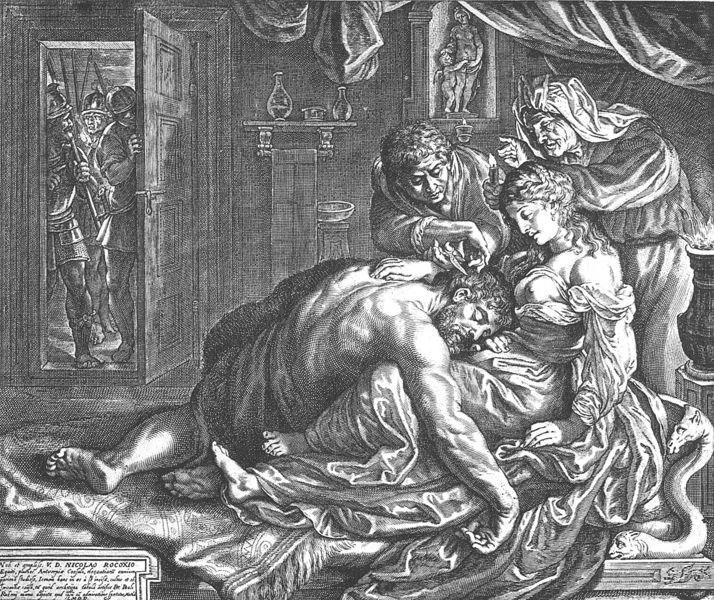
Titel: Samson und Dalilah
Künstler: Jacob Matham
Schlagwörter: gruppe, mann, brust, busen, frau, glas, holz, kleid, männer, tür, dame, regal, judith, haare, skulptur, brüste, liegen, soldaten, inschrift, bett, schoß, nische, druck, stich, text, ritter, rüstung, liebespaar, schneiden, kupferstich, alte frau, schlafender, helfen, vorhnag, kupplerin, samson, delilah, grzppe